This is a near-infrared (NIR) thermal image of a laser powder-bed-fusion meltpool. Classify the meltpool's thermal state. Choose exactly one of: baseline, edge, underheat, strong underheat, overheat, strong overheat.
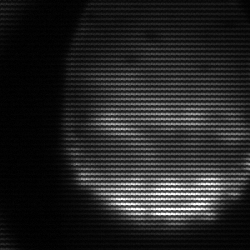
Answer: edge